Question: I have developed small program, which randomly generates several connections between the graphs (the value of the count could be randomly too, but for the test aim I have defined , it could be redefined in random value in any time).
Code is C#: <URL>
( result: Success time: 0.04s memory: 36968 kB returned value: 0 )
If you don't know, what is the adjacency matrix, go here : <URL>

I think, that my version of code is rather not-optimized.
If I shall work with large matrixes, which have the size: .
1. What are your suggestions, how is better to parallel calculations in this task? Should I use some of the lockers-models like semaphore etc for multi-threading calculations on large matrixes.
2. What are your suggestions for redesigning the architecture of program. How should I prepare it for large matrixes?
3. As you see, upper at ideone, I have showed the time execution parameter and allocated memory in RAM. What is the asymptotic value of execution of my program? Is it O(n^2)?
So I want to listen to your advice how to increase the asymptotic mark, parallel calculations with using semaphores ( or maybe better locker-model for threads ).
PS:
SO doesn't allow to post topic without formatted code, so I'm posting in at the end (full program):
'''
/*
Oleg Orlov, 2012(c), generating randomly adjacency matrix and graph connections
*/
using System;
using System.Collections.Generic;
class Graph
{
internal int id;
private int value;
internal Graph[] links;
public Graph(int inc_id, int inc_value)
{
this.id = inc_id;
this.value = inc_value;
links = new Graph[Program.random_generator.Next(0, 4)];
}
}
class Program
{
private const int graphs_count = 10;
private static List<Graph> list;
public static Random random_generator;
private static void Init()
{
random_generator = new Random();
list = new List<Graph>(graphs_count);
for (int i = 0; i < list.Capacity; i++)
{
list.Add(new Graph(i, random_generator.Next(100, 255) * i + random_generator.Next(0, 32)));
}
}
private static void InitGraphs()
{
for (int i = 0; i < list.Count; i++)
{
Graph graph = list[i] as Graph;
graph.links = new Graph[random_generator.Next(1, 4)];
for (int j = 0; j < graph.links.Length; j++)
{
graph.links[j] = list[random_generator.Next(0, 10)];
}
list[i] = graph;
}
}
private static bool[,] ParseAdjectiveMatrix()
{
bool[,] matrix = new bool[list.Count, list.Count];
foreach (Graph graph in list)
{
int[] links = new int[graph.links.Length];
for (int i = 0; i < links.Length; i++)
{
links[i] = graph.links[i].id;
matrix[graph.id, links[i]] = matrix[links[i], graph.id] = true;
}
}
return matrix;
}
private static void PrintMatrix(ref bool[,] matrix)
{
for (int i = 0; i < list.Count; i++)
{
Console.Write("{0} | [ ", i);
for (int j = 0; j < list.Count; j++)
{
Console.Write(" {0},", Convert.ToInt32(matrix[i, j]));
}
Console.Write(" ]
");
}
Console.Write("{0}", new string(' ', 7));
for (int i = 0; i < list.Count; i++)
{
Console.Write("---");
}
Console.Write("
{0}", new string(' ', 7));
for (int i = 0; i < list.Count; i++)
{
Console.Write("{0} ", i);
}
Console.Write("
");
}
private static void PrintGraphs()
{
foreach (Graph graph in list)
{
Console.Write("
Graph id: {0}. It references to the graphs: ", graph.id);
for (int i = 0; i < graph.links.Length; i++)
{
Console.Write(" {0}", graph.links[i].id);
}
}
}
[STAThread]
static void Main()
{
try
{
Init();
InitGraphs();
bool[,] matrix = ParseAdjectiveMatrix();
PrintMatrix(ref matrix);
PrintGraphs();
}
catch (Exception exc)
{
Console.WriteLine(exc.Message);
}
Console.Write("
Press enter to exit this program...");
Console.ReadLine();
}
}
'''
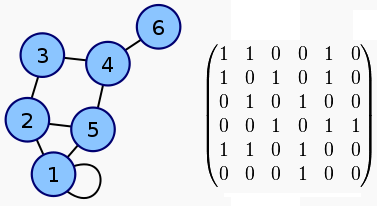
Answer: I will start from the end, if you don't mind. :)
3) Of course, it is 'O(n^2)'. As well as the memory usage.
2) Since 'sizeof(bool) == 1 byte, not bit', you can optimize memory usage by using bit masks instead of raw bool values, this will make it '(8 bits per bool)^2 = 64' times less.
1) I don't know C# that well, but as i just googled i found out that C# primitive types are atomic, which means you can safely use them in multi-threading. Then, you are to make a super easy multi-threading task: just split your graphs by threads and press the 'run' button, which will run every thread with its part of graph on itself. They are independent so that's not going to be any problem, you don't need any semaphores, locks and so on.
The thing is that you won't be able to have an adjacency matrix with size 10^9 x 10^9. You just can't store it in the memory. But, there is an other way.
Create an for each vertex, which will have a list of all vertices it is connected with. After building those lists from your graph, sort those lists for each vertex. Then, you can answer on the 'is 'a' connected to 'b'' in 'O( log(size of adjacency list for vertex a) )' time by using binary search, which is really fast for common usage.
Now, if you want to implement Dijkstra algorithm really fast, you won't need an adj. matrix at all, just those lists.
Again, it all depends on the future tasks and constraints. You cannot store the matrix of that size, that's all. You don't need it for Dijkstra or BFS, that's a fact. :) There is no conceptual difference from the graph's side: graph will be the same no matter what data structure it's stored in.
If you really want the matrix, then that's the solution:
We know, that number of connections ('1' in matrix) is greatly smaller than its maximum which is n^2. By doing those lists, we simply store the positions of '1' (it's also called ), which consumes no unneeded memory.